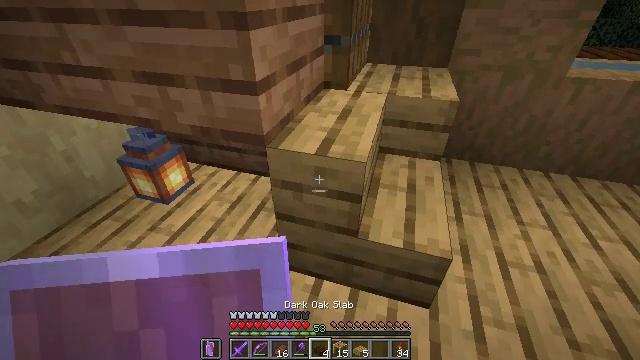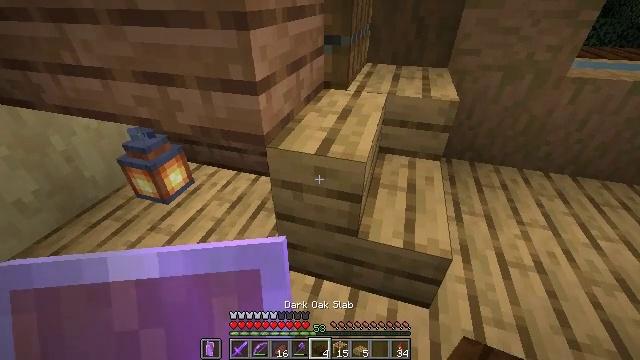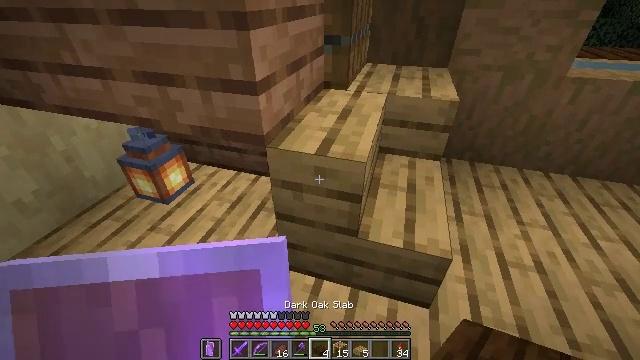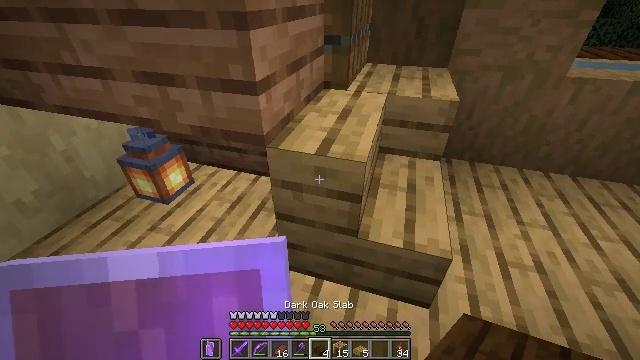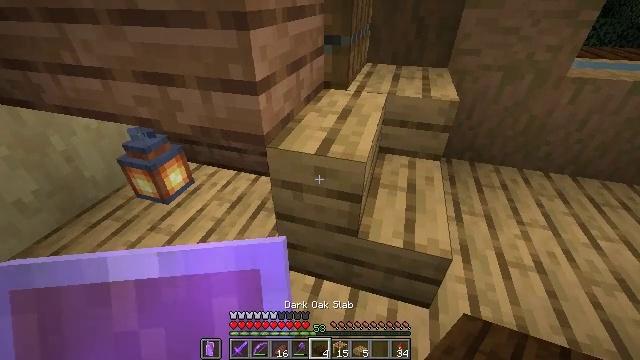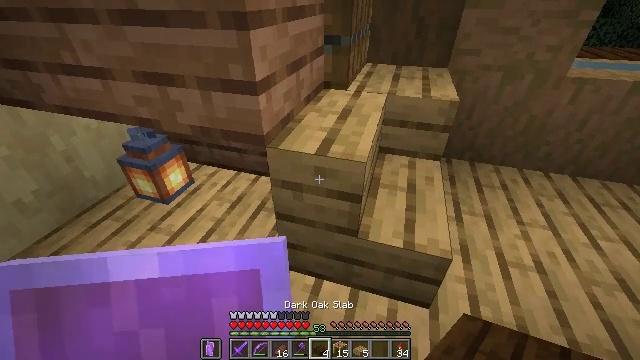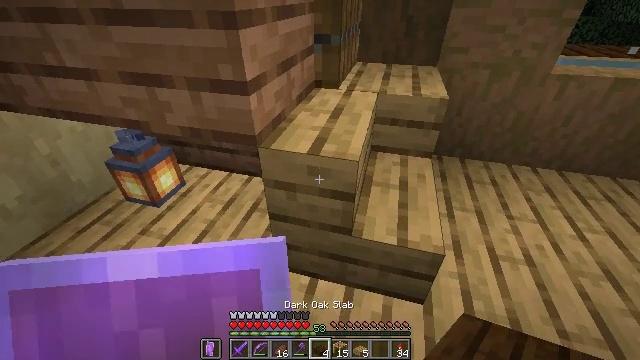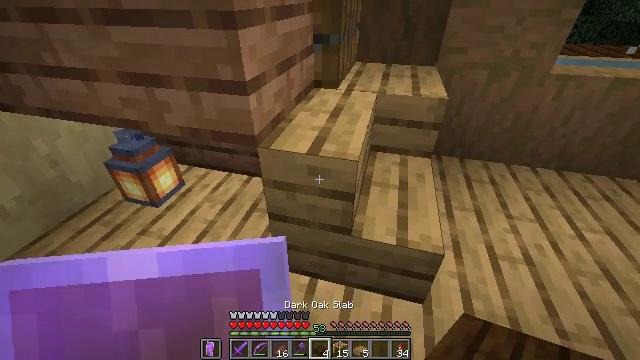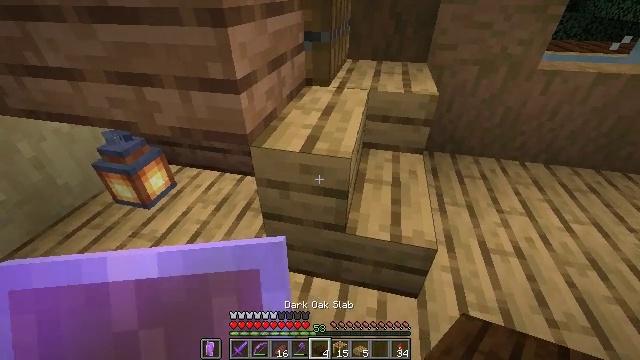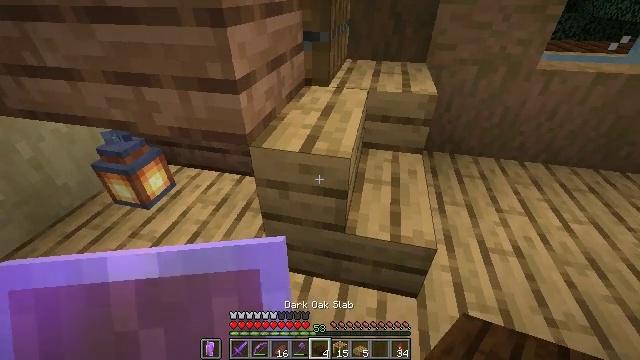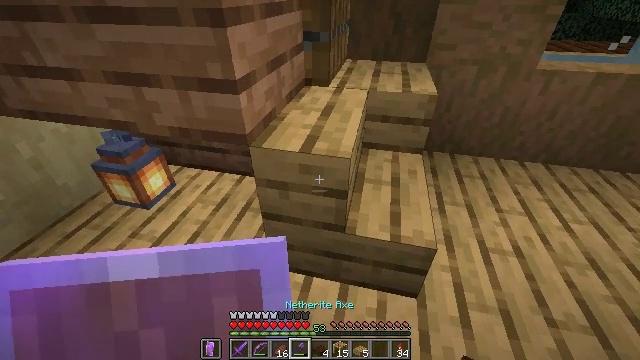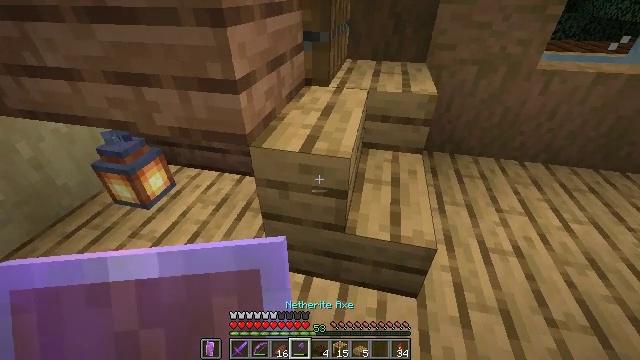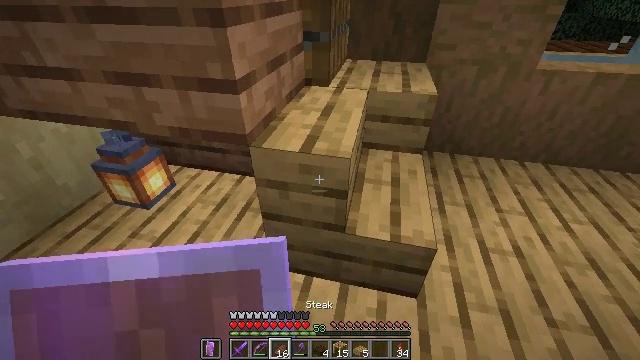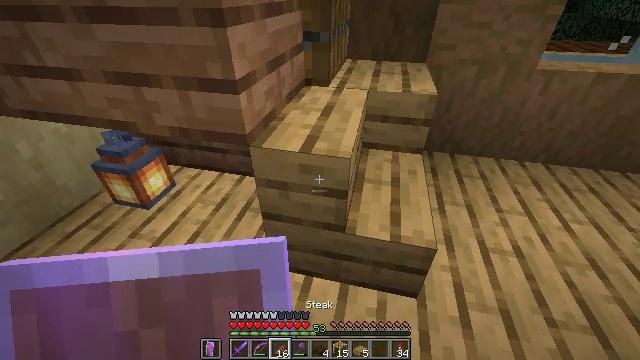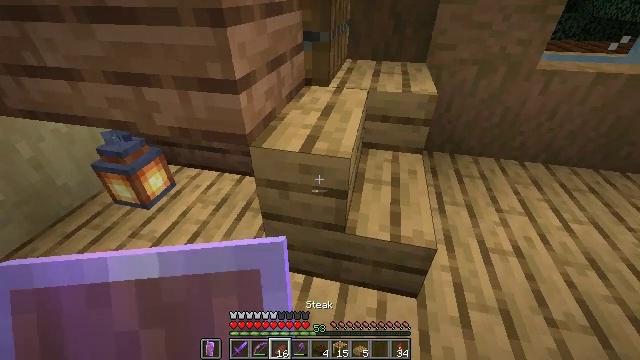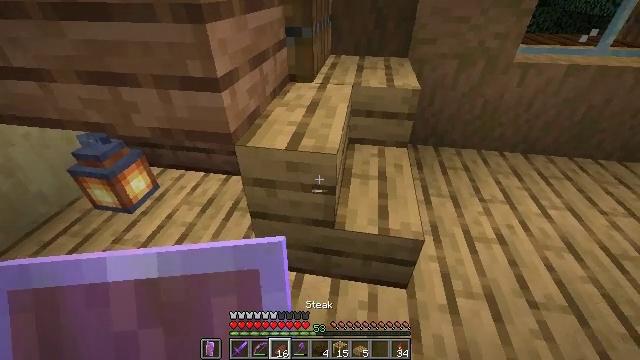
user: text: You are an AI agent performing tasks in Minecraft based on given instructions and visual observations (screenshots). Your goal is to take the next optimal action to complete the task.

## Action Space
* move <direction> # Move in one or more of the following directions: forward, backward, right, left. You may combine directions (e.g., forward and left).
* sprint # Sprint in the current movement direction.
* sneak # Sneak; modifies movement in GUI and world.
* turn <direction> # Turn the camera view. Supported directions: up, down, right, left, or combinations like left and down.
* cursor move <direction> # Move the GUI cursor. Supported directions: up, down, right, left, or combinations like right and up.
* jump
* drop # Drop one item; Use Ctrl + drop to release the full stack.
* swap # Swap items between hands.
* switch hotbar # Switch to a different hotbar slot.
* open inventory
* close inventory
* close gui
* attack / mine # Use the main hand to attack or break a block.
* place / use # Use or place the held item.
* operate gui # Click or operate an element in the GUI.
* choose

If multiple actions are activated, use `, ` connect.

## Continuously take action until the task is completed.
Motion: motion action
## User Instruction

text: Mine oak stairs.
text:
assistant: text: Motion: no_op
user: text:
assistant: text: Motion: no_op
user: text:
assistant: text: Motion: no_op
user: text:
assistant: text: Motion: no_op
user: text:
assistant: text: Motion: no_op
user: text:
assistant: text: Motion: turn right
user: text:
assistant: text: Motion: no_op
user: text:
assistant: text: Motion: turn right
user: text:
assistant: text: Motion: no_op
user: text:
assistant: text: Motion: no_op
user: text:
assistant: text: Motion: no_op
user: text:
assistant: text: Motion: no_op
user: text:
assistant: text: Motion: no_op
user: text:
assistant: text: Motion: no_op
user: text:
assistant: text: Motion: turn right
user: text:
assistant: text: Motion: turn right and down
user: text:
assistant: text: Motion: turn right
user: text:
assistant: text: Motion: no_op
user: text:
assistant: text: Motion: no_op
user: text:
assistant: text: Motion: turn down
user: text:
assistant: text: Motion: no_op
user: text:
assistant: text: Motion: no_op
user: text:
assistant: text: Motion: attack / mine
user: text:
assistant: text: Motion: attack / mine
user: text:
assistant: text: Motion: attack / mine
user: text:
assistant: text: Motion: attack / mine
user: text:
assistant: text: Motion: attack / mine
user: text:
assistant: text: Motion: no_op
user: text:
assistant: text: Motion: no_op
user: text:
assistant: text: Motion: no_op